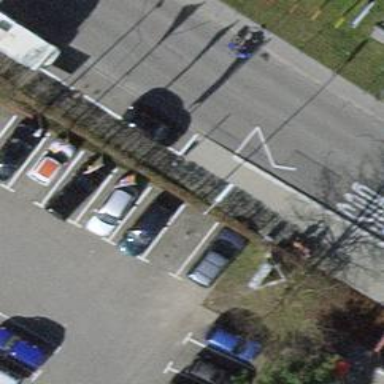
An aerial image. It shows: Bus stop with platform for public transport.